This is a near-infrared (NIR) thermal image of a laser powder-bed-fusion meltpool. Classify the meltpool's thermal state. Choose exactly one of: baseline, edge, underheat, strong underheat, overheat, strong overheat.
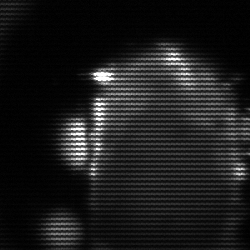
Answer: baseline